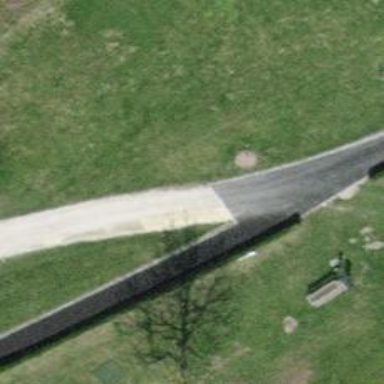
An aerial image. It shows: Designated golf cartpath along service road.